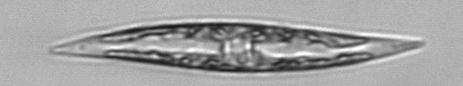
Label: Pleurosigma